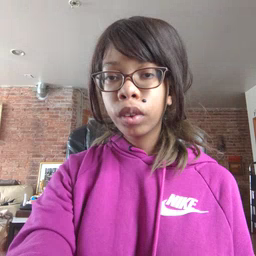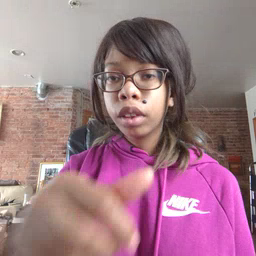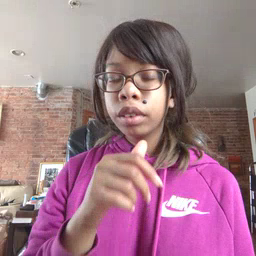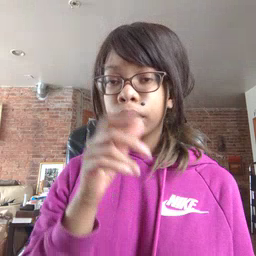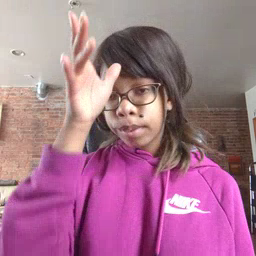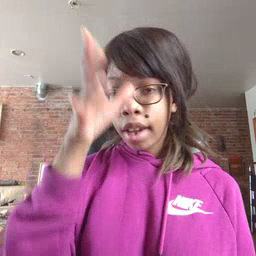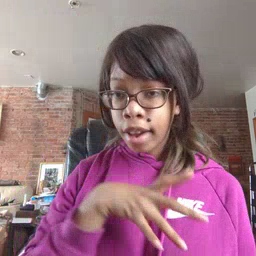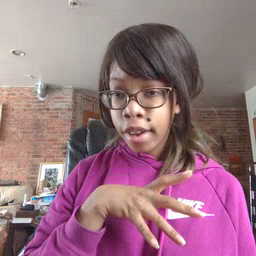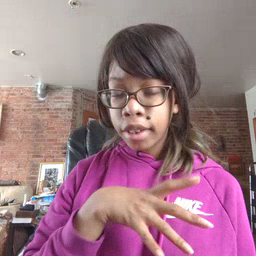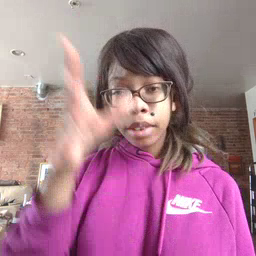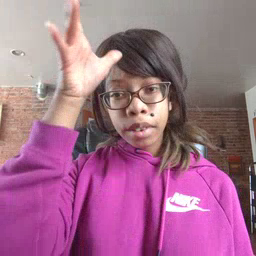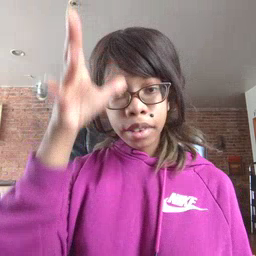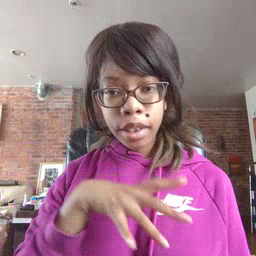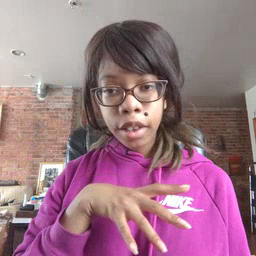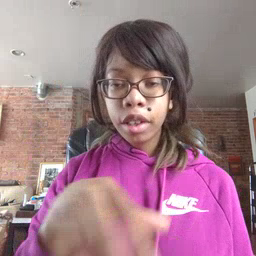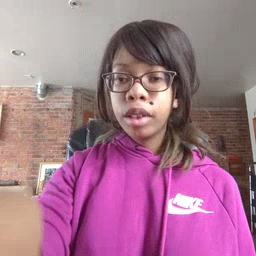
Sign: man